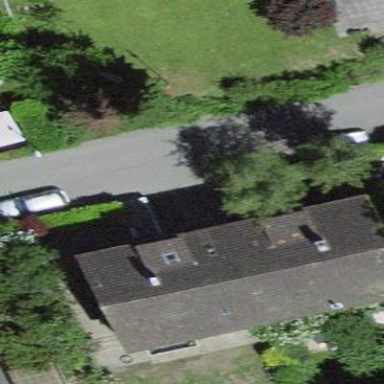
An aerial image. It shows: Terrace-style building with gabled roof.